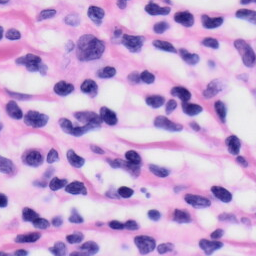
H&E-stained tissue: Skin